Question: This is presented as a solution to the <URL>

I'm curious about the 'dosync' block in 'enter-the-shop'. My understanding is that this is a transaction, and so 'empty-seats' will remain consistent because of STM. However, isn't there the possibility of 'send-off' being called multiple times if the transaction gets retried? If not, why, and if so, how would one resolve it?
While the accepted answer is still correct, one thing I just noticed is there's an optimization that could be made--there's no reason to call 'send-off' inside the transaction. It can be sent afterwards once you have the return value of the transaction, as follows:
'''
(if (dosync
(when (pos? @empty-seats)
(alter empty-seats dec)))
(send-off barber cut-hair n)
(debug "(s) turning away customer" n))
'''
Interestingly I figured this out while working on the <URL>.
I think the modified transaction should be superior in that it closes the transaction faster, removes a variable from the transaction, and I think is easier to read (there's no need to even wonder about the possibility of it being sent twice--which actually makes this whole question moot) Still, I'll leave the question up anyway for anyone else who needs to know about how STM and agents interact.
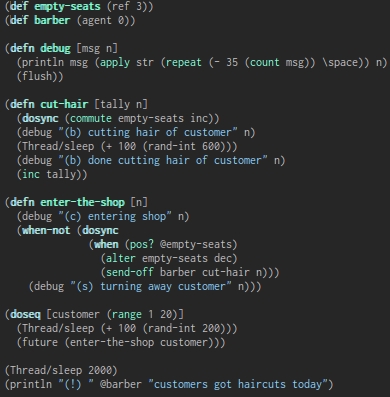
Answer: Quoting the <URL>:
> Agents are integrated with the STM - any dispatches made in a transaction are held until it commits, and are discarded if it is retried or aborted.
So the 'send-off' will only get run once, when(/if) the STM transaction is successfully committed.